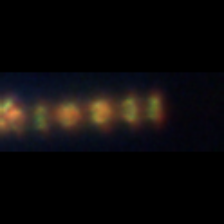
Taxon: Skeletonema
Group: Diatoms